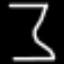
Label: hourglass